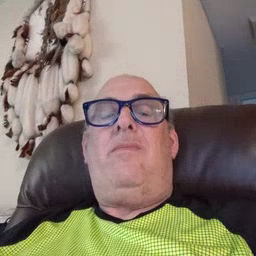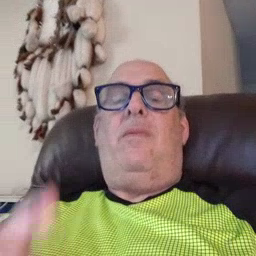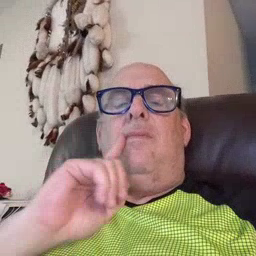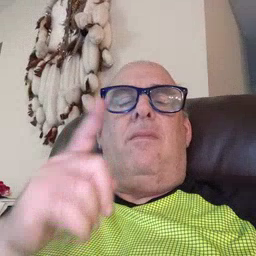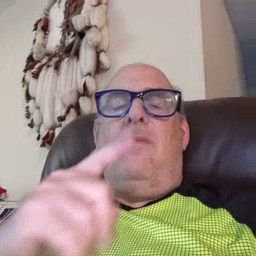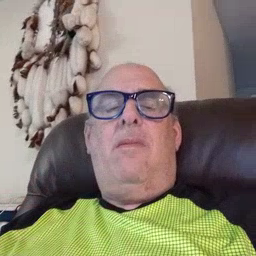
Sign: talk